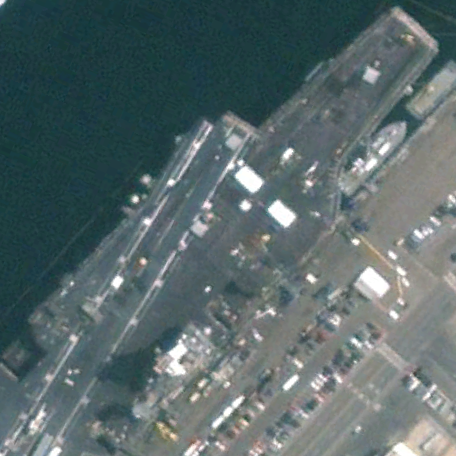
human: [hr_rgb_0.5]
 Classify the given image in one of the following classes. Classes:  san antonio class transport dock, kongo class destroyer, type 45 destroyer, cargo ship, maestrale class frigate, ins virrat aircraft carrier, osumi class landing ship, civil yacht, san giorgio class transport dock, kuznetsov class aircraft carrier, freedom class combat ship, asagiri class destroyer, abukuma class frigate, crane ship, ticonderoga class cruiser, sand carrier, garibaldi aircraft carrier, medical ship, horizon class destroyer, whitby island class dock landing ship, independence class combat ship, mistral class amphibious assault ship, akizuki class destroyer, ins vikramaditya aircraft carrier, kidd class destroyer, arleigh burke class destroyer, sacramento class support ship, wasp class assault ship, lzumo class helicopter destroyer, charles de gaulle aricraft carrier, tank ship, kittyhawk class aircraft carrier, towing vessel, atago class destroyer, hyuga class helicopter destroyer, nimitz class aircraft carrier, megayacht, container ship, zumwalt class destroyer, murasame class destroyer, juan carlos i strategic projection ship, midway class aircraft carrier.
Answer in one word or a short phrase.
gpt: Nimitz class aircraft carrier